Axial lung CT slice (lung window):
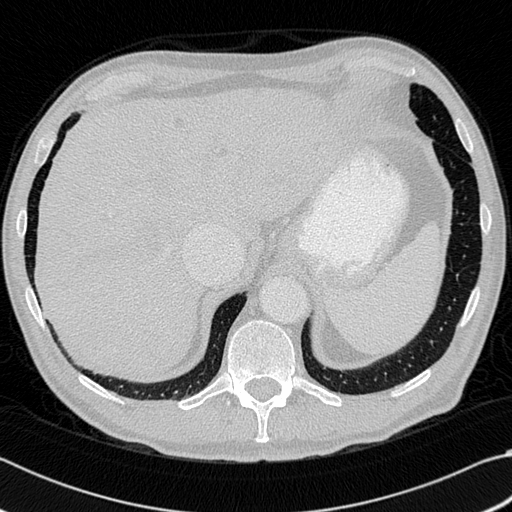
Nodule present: no